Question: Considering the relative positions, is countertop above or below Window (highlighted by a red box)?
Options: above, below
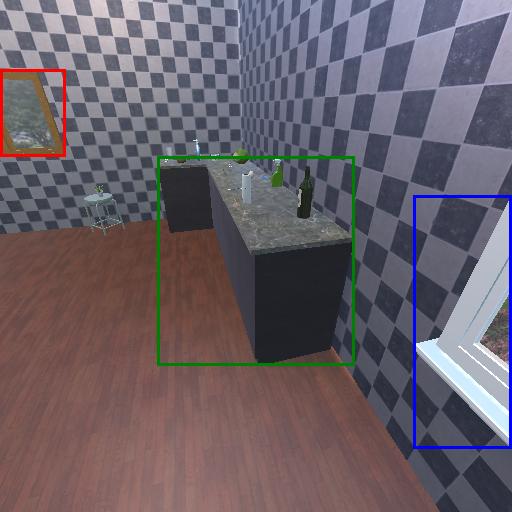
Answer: above